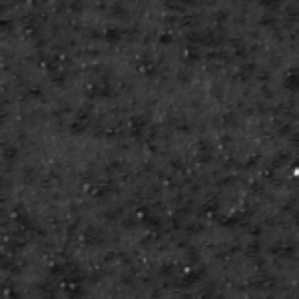
Label: frost